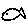
Label: fish